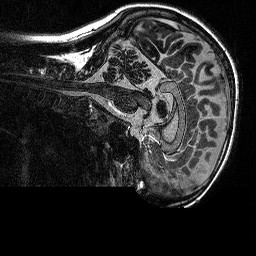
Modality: MP2RAGE
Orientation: sagittal
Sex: female
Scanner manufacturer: siemens
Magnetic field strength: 3 T
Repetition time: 5 s
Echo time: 0.00292 s